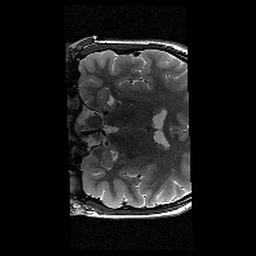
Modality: T2w
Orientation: coronal
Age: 12
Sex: female
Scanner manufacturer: siemens
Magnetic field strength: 3 T
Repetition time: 9.23 s
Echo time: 0.067 s